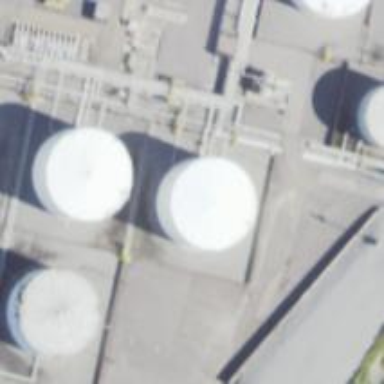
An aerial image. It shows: Storage tank with man-made structure.